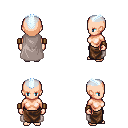
a pixel art fantasy rpg character, female body template, human, light skin, gray cape, robe skirt, white cyan short mohawk hairstyle, leather bracers, four views (front, back, left, right), 2x2 character sprite sheet, small pixel art, hard edges, no anti-aliasing